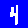
Digit: 4